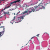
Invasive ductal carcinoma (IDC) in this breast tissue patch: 0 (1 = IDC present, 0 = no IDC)